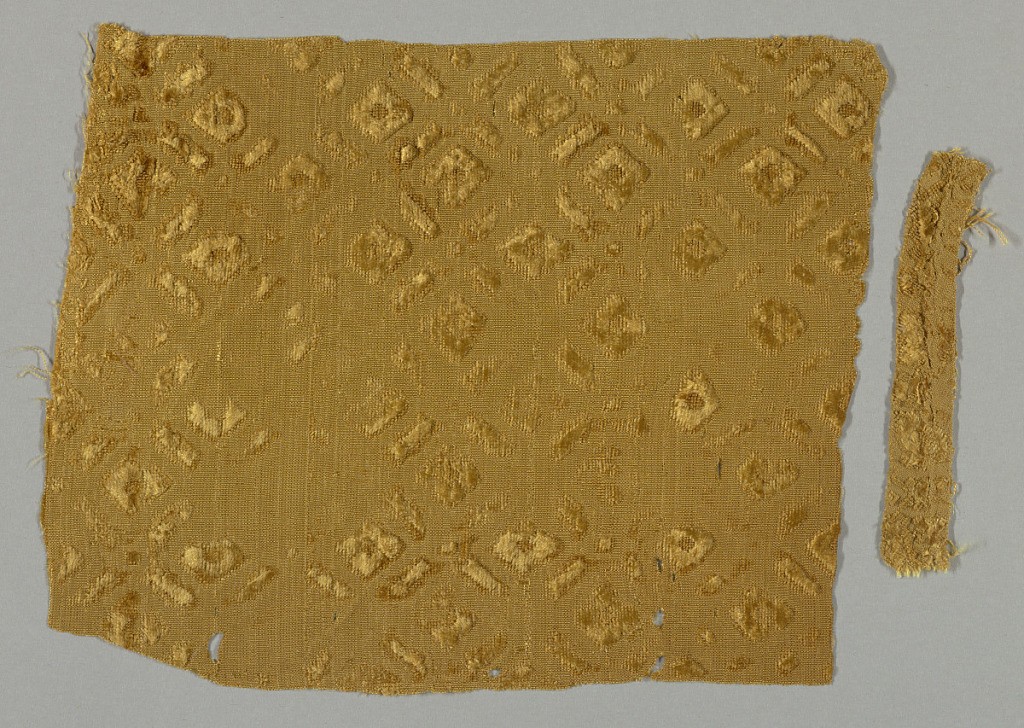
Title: Fragment
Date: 16th century
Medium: silk Technique: cut and uncut supplementary warp pile (velvet)
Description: Fragment of golden tan cut and uncut velvet on self-colored ground. Geometric design of diamond-shaped motifs within larger lozenges.